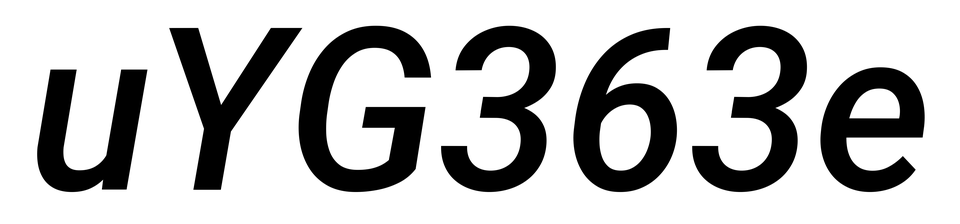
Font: Roboto-Italic_Medium_Italic